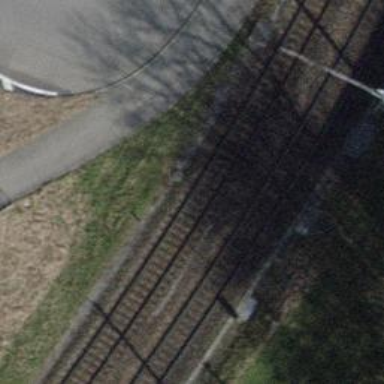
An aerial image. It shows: Single railway track with electrified contact line.